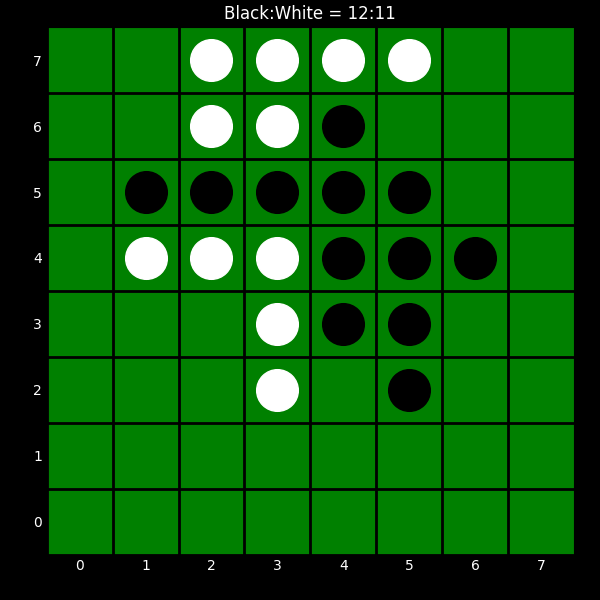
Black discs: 12
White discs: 11